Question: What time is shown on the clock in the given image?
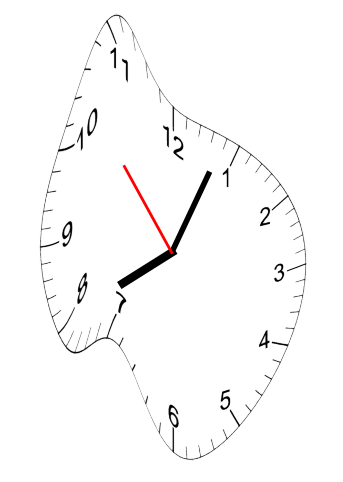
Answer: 08:03:53